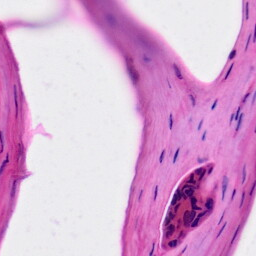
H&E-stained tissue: Skin